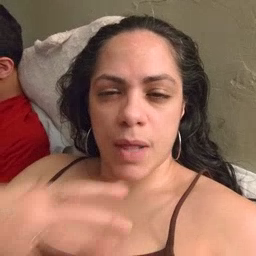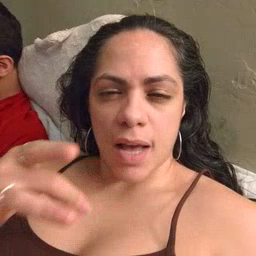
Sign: like